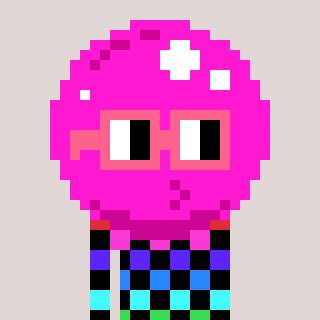
a pixel art character with square pink glasses, a bubblegum-shaped head and a darkpink-colored body on a warm background